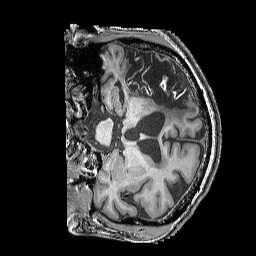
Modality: T1w
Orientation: coronal
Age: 55
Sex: male
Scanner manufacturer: siemens
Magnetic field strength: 3 T
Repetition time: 2.25 s
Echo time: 0.00411 s